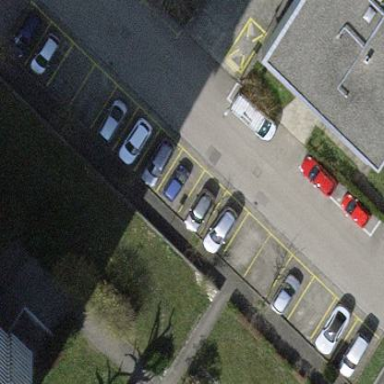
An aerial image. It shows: Parking available on the street side.